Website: crate-barrel
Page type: customer-info-address
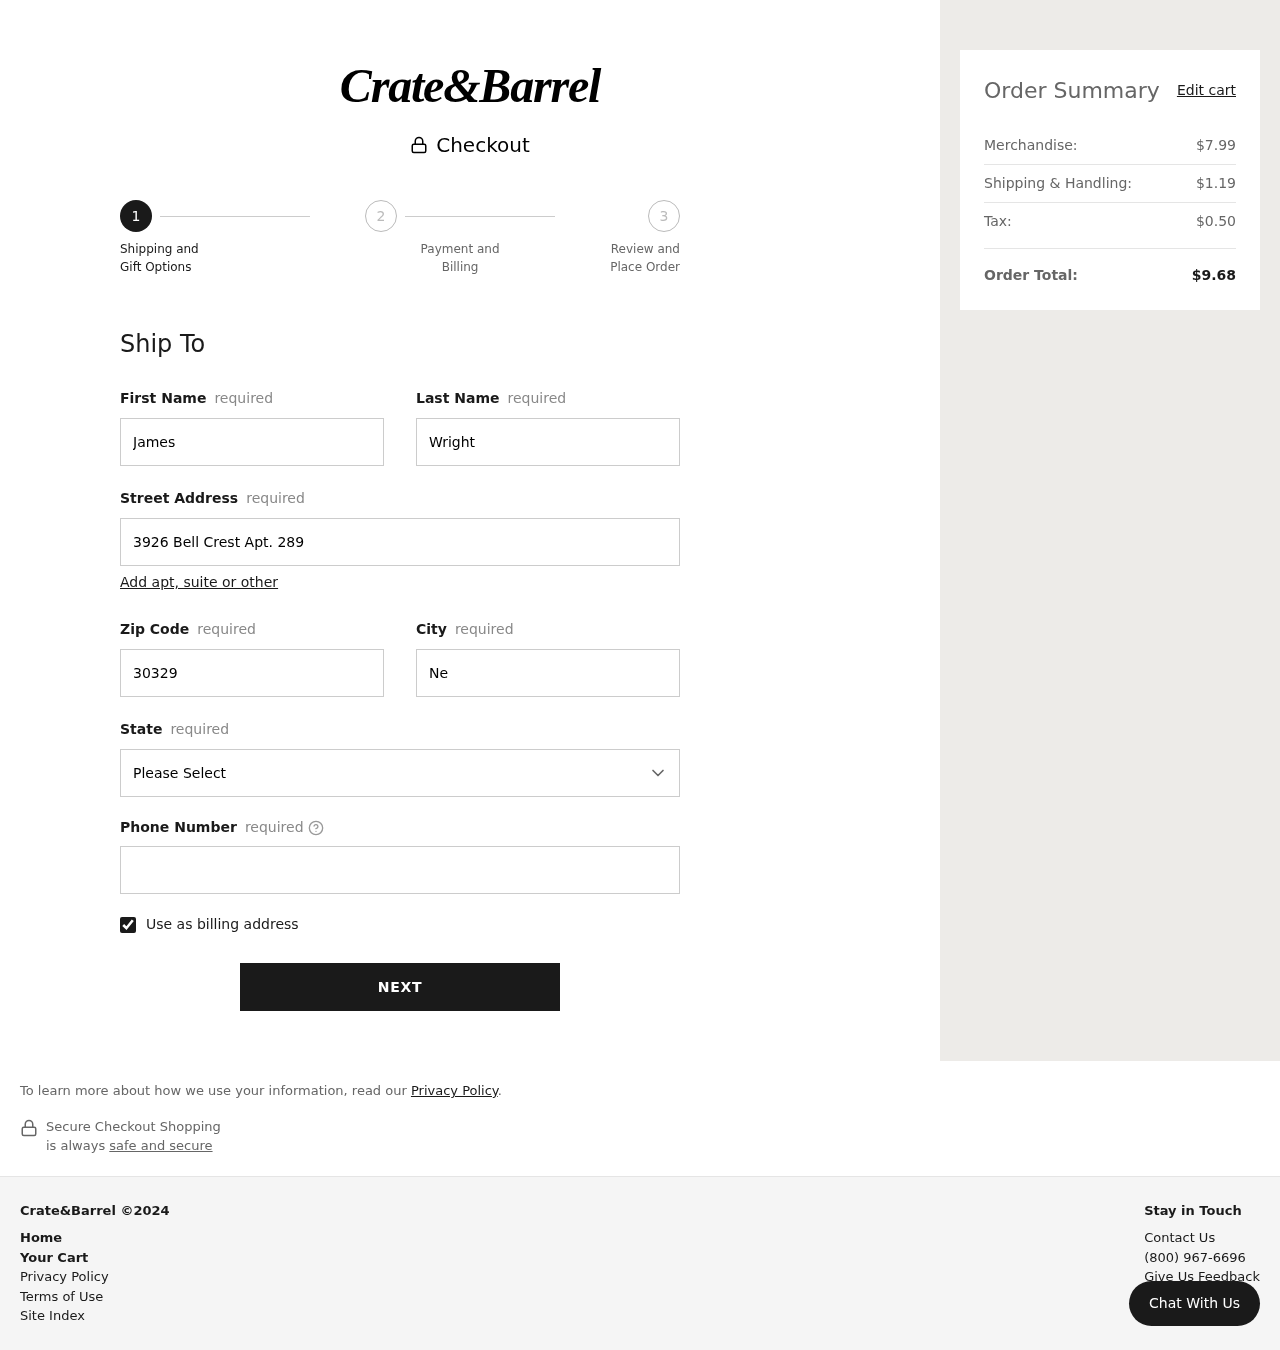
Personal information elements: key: PII_CITY
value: New Jenny
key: PII_FIRSTNAME
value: James
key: PII_LASTNAME
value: Wright
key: PII_PHONE
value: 6378814442
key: PII_POSTCODE
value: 30329
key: PII_STATE
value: Illinois
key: PII_STREET
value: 3926 Bell Crest Apt. 289
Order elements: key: ORDER_SUBTOTAL
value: $7.99
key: ORDER_SHIPPING_COST
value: $1.19
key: ORDER_TAX
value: $0.50
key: ORDER_TOTAL
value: $9.68